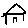
Label: house